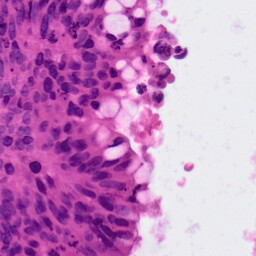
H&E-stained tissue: Colon